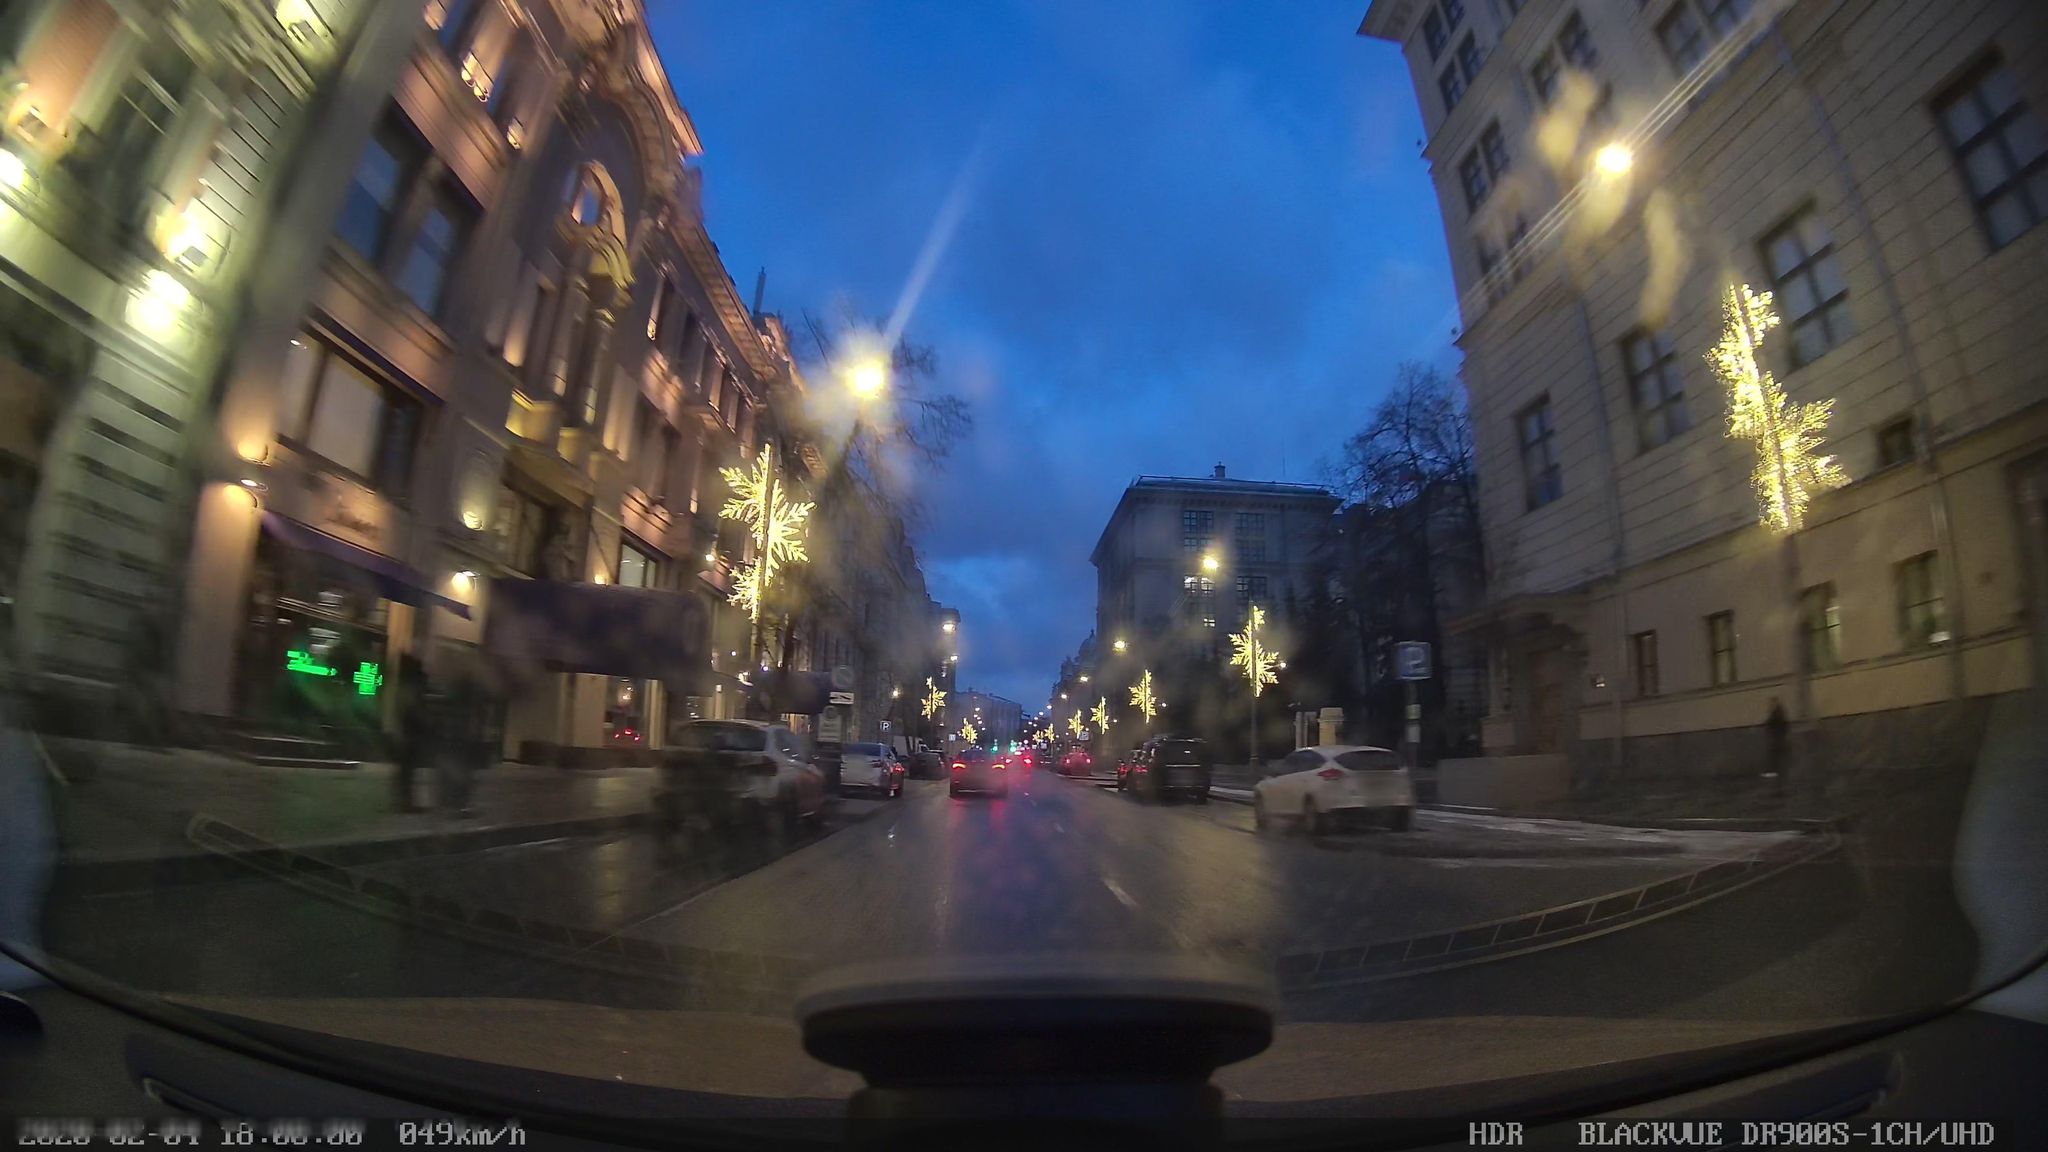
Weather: clear
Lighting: dusk/dawn
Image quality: slightly poor
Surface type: driving surface
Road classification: tertiary
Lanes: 2
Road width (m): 4.5
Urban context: urban centre
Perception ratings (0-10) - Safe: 0.7, Lively: 9.06, Beautiful: 3.19, Boring: 1.04, Depressing: 7.22, Wealthy: 6.19